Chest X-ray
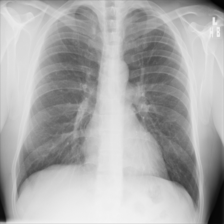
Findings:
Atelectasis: negative
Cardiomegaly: negative
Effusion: negative
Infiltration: negative
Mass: negative
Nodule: negative
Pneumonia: negative
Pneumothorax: negative
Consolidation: negative
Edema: negative
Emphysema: negative
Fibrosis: negative
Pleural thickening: negative
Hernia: negative